Question: '''
import csv
import sqlite3
connection = sqlite3.connect('db.db')
cursor = connection.cursor()
cursor.execute('DROP TABLE IF EXISTS users')
cursor.execute('CREATE TABLE users (Nom TEXT,Prenom TEXT,Date de naissance DATE,Fonction TEXT,Departement TEXT,Courriel TEXT,Telephone varchar(15)) ')
connection.commit()
csvfile = open('data.csv',"rt")
creader = csv.reader(csvfile, delimiter=',', quotechar='|')
t = 0
for t in creader:
cursor.execute(('INSERT INTO users VALUES(?,?,?,?,?,?,?)', t))
csvfile.close()
connection.commit()
connection.close()
'''
Since 20 min I am blocked on line 16 of my script.
I want to add values to my database iteratively with the for loop using the separator ","
The generated error is:
> line 16, in cursor.execute(('INSERT INTO users VALUES(?,?,?,?,?,?,?)', t,)) ValueError: operation parameter must be str
Extract from csv:
'''
Nom;Prenom;Date de naissance;Fonction;Departement;Courriel;Telephone
DOE;John;10/10/1950;Directeur;Direction;john@doe.com;01 02 03 04 05
'''
Maybe my csv file is corrupted?
Full Traceback:
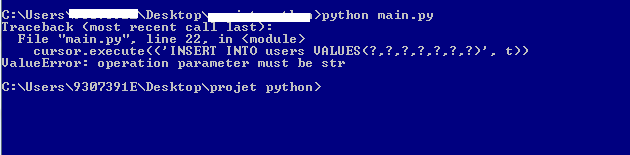
Answer: According to your csv exerpt the delimiter should obviously be ';'.
Also you would always import the header ('Nom; Prenom;...') into your database, maybe you should skip the first line of the csv-file.
The problem is in the line
'''
cursor.execute(('INSERT INTO users VALUES(?,?,?,?,?,?,?)', t))
'''
Exchange the double '((' and '))' - then everything works fine. 't' is a list of strings, (t) is a set containing one list.